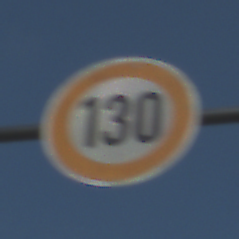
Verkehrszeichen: Geschwindigkeit130
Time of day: MorningAfternoon
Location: Outdoor (Suburban)
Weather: PartlyCloudy
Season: NotSpecified
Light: Natural